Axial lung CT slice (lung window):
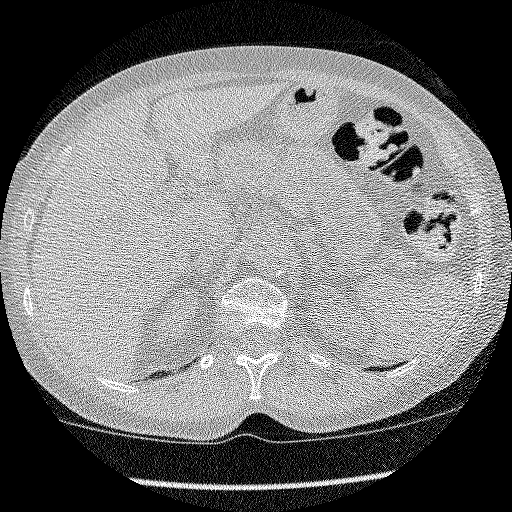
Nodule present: no